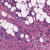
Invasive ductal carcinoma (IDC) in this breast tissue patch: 1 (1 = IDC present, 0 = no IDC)